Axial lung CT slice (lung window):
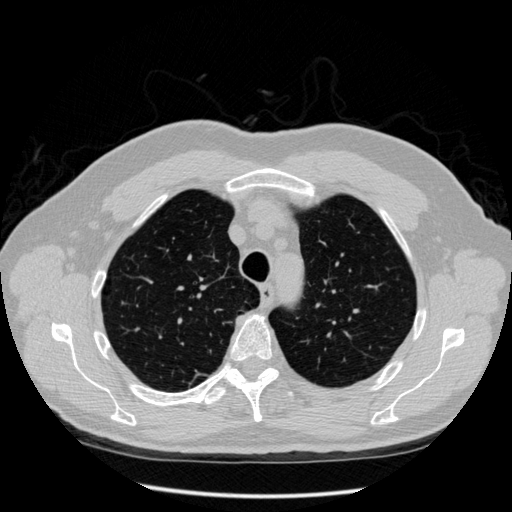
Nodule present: no